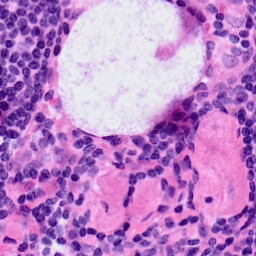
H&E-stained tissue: LymphNode